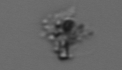
Label: detritus